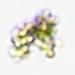
Label: Detritus